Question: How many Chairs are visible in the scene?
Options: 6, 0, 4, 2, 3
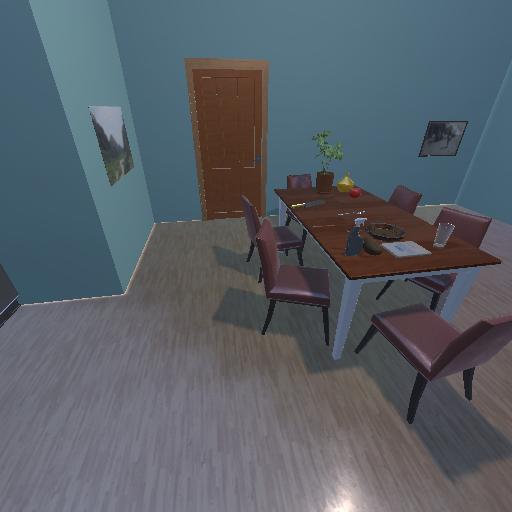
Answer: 6